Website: lowes
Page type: customer-info-address
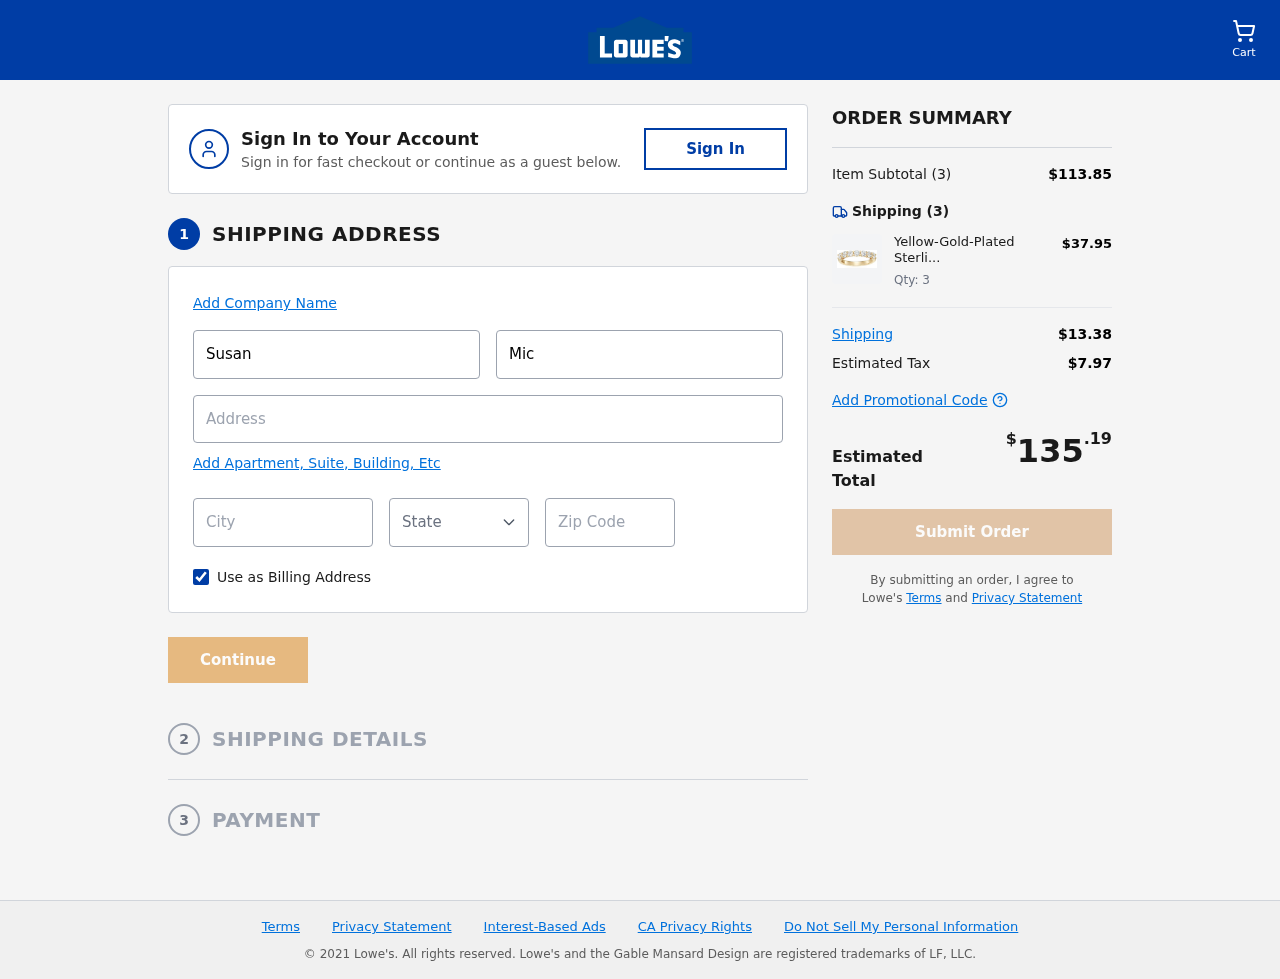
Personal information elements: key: PII_CITY
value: Serranoport
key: PII_FIRSTNAME
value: Susan
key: PII_LASTNAME
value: Michael
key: PII_POSTCODE
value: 11032
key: PII_STATE_ABBR
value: KS
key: PII_STREET
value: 130 Samantha Viaduct Apt. 400
Product elements: key: PRODUCT1_NAME
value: Yellow-Gold-Plated Sterling Silver 7-Stone Ring made with Swarovski Zirconia (1 cttw), Size 7
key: PRODUCT1_PRICE
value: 37.95
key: PRODUCT1_QUANTITY
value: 3
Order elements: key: ORDER_NUM_ITEMS
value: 3
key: ORDER_SUBTOTAL
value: $113.85
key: ORDER_NUM_ITEMS2
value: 3
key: ORDER_SHIPPING_COST
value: $13.38
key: ORDER_TAX
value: $7.97
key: ORDER_TOTAL
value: $135.19